Field crop: maize
Growth stage: 2
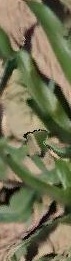
Species: maize